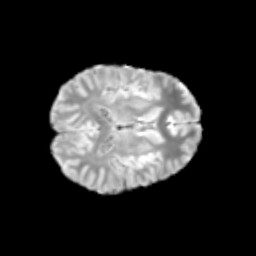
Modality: T2w
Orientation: axial
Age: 12
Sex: male
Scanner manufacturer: siemens
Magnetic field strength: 3 T
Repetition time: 3.8 s
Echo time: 0.07 s